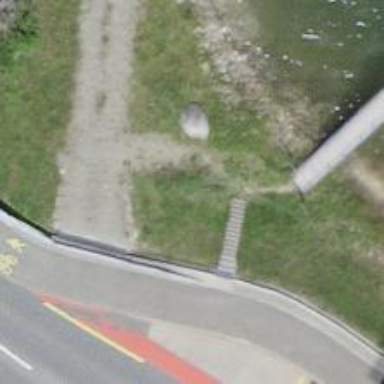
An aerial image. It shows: Road with steps.